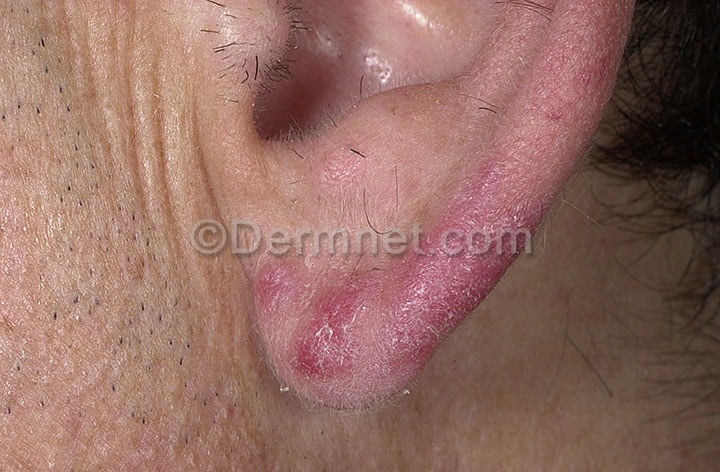
Disease: Light Diseases and Disorders of Pigmentation